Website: lowes
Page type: account-selection
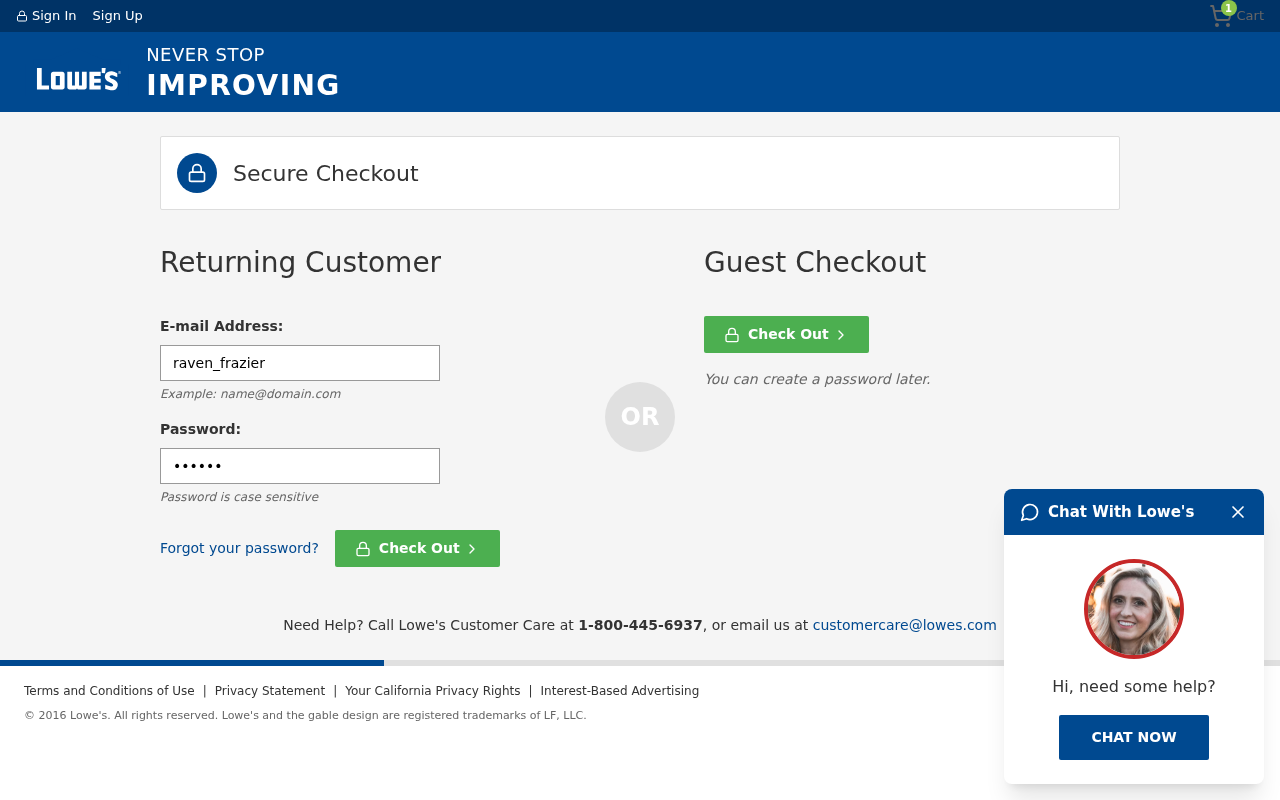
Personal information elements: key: PII_LOGIN_USERNAME
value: raven_frazier
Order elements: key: ORDER_NUM_ITEMS
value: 1